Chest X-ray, PA view. Patient: 28 years old, sex F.
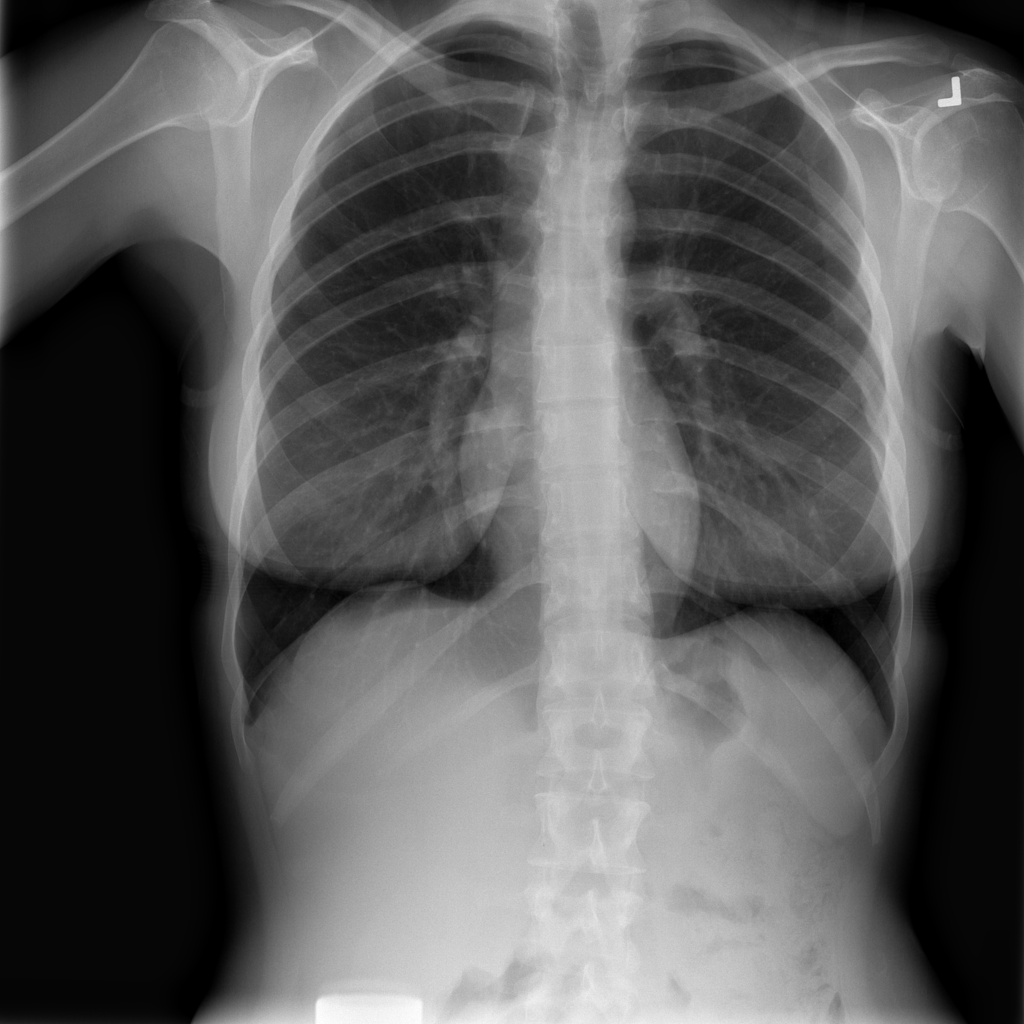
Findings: No Finding